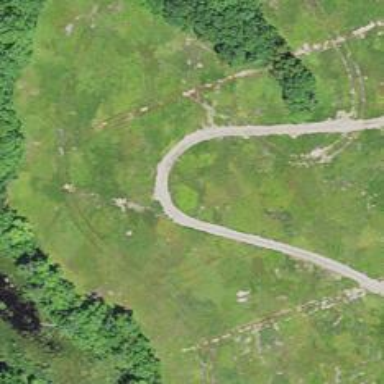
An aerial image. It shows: Agricultural track road.